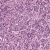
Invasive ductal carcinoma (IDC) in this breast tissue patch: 1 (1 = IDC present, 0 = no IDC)